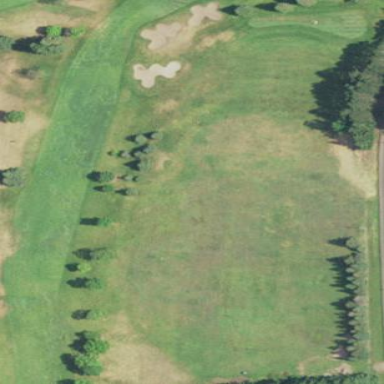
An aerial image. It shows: Grassy area designated for driving range golf.